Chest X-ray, AP view. Patient: 54 years old, sex F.
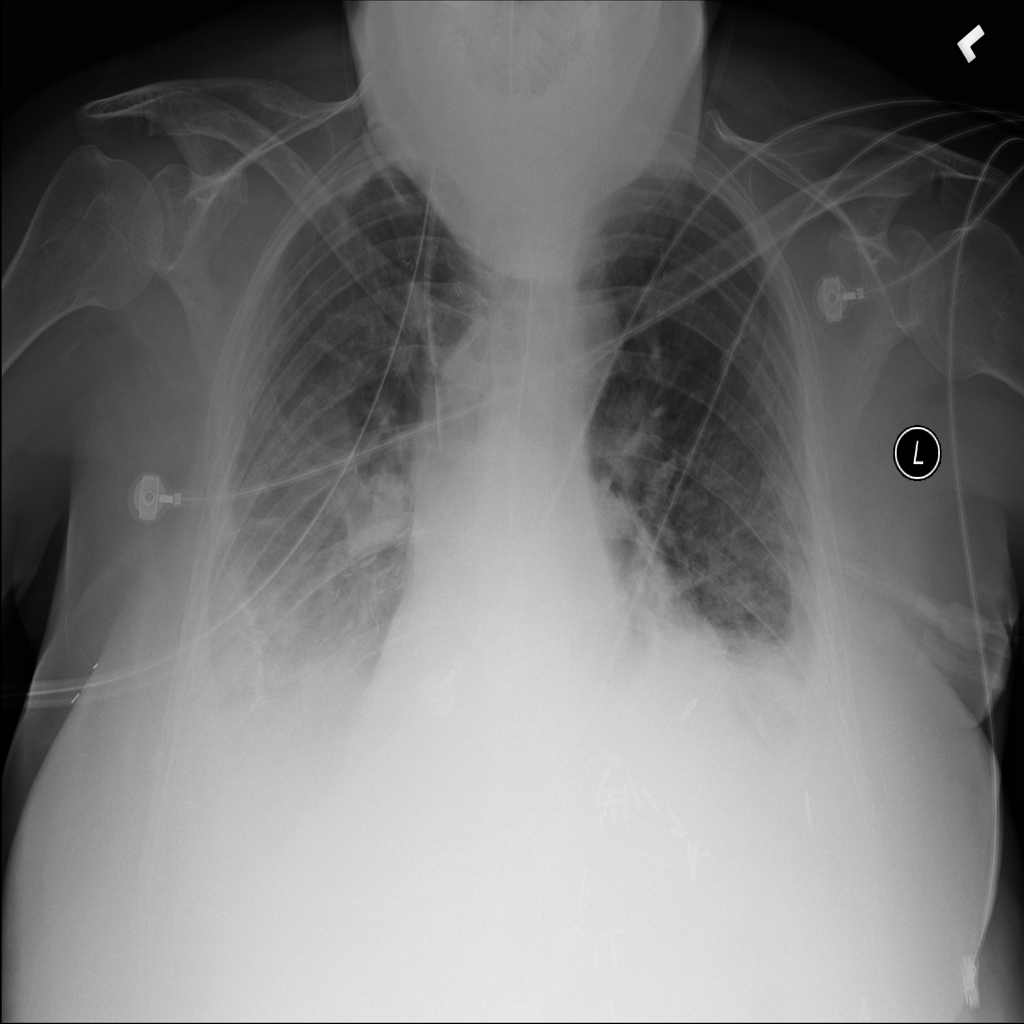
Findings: Effusion